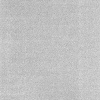
Atmospheric dust classification: dusty